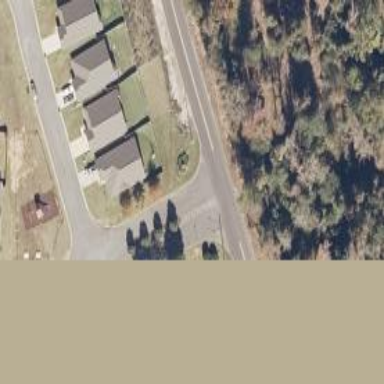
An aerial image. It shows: Residential road.